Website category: sports
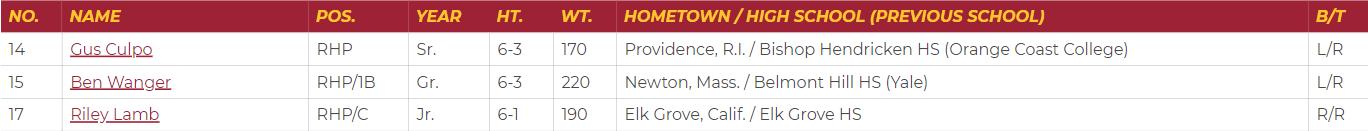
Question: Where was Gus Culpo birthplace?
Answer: Providence, R.I.

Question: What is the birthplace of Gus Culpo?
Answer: Providence, R.I.

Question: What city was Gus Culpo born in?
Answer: Providence, R.I.

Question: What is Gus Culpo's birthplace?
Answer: Providence, R.I.

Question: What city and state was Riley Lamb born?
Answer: Elk Grove, Calif.

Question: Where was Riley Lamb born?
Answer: Elk Grove, Calif.

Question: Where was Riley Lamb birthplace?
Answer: Elk Grove, Calif.

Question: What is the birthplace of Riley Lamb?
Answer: Elk Grove, Calif.

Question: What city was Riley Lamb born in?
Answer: Elk Grove, Calif.

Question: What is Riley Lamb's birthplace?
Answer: Elk Grove, Calif.

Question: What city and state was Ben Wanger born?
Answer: Newton, Mass.

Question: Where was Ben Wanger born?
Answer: Newton, Mass.

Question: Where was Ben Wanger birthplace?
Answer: Newton, Mass.

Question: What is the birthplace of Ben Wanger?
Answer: Newton, Mass.

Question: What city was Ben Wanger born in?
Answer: Newton, Mass.

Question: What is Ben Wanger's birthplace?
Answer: Newton, Mass.

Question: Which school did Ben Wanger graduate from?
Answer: Belmont Hill HS (Yale)

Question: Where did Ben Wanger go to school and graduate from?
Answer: Belmont Hill HS (Yale)

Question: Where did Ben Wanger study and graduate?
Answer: Belmont Hill HS (Yale)

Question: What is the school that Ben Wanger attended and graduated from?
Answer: Belmont Hill HS (Yale)

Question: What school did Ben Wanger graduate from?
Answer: Belmont Hill HS (Yale)

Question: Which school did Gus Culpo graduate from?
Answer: Bishop Hendricken HS (Orange Coast College)

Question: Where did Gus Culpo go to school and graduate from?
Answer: Bishop Hendricken HS (Orange Coast College)

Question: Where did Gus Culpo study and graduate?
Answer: Bishop Hendricken HS (Orange Coast College)

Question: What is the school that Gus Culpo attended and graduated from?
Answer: Bishop Hendricken HS (Orange Coast College)

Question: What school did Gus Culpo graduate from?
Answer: Bishop Hendricken HS (Orange Coast College)

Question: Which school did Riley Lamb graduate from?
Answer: Elk Grove HS

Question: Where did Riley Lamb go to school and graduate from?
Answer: Elk Grove HS

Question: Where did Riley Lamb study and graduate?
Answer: Elk Grove HS

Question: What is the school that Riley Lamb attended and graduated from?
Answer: Elk Grove HS

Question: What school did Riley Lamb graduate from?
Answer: Elk Grove HS